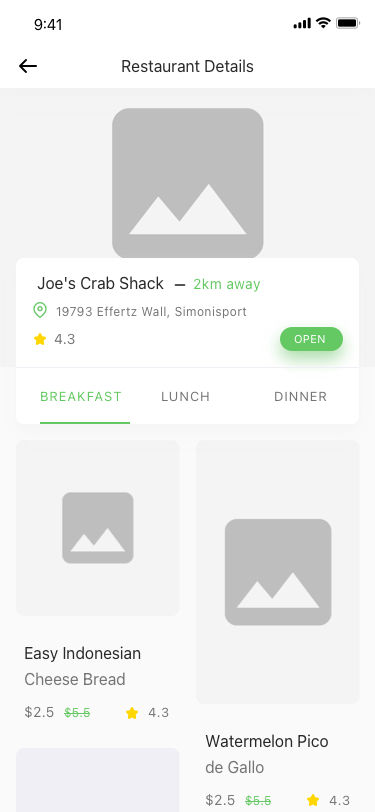
Text in this UI design:
4.3
Watermelon Pico
de Gallo
$5.5
$2.5
4.3
Easy Indonesian
Cheese Bread
$5.5
$2.5
OPEN
2km away
Joe's Crab Shack
19793 Effertz Wall, Simonisport
4.3
Breakfast
Lunch
Dinner
Restaurant Details